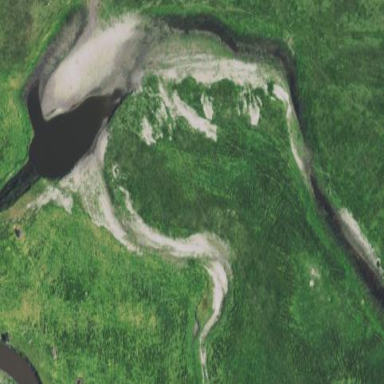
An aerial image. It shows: River flowing through the landscape.